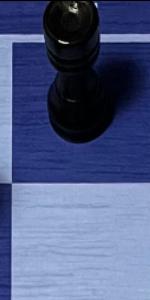
Label: Empty